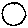
Label: circle